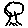
Label: tree